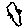
Label: bird